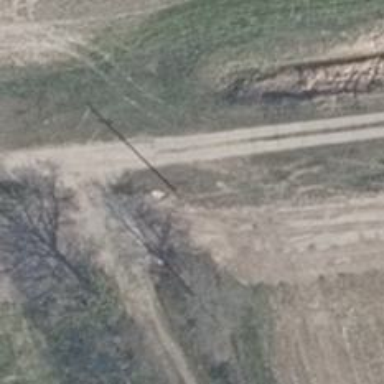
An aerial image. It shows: Power pole.